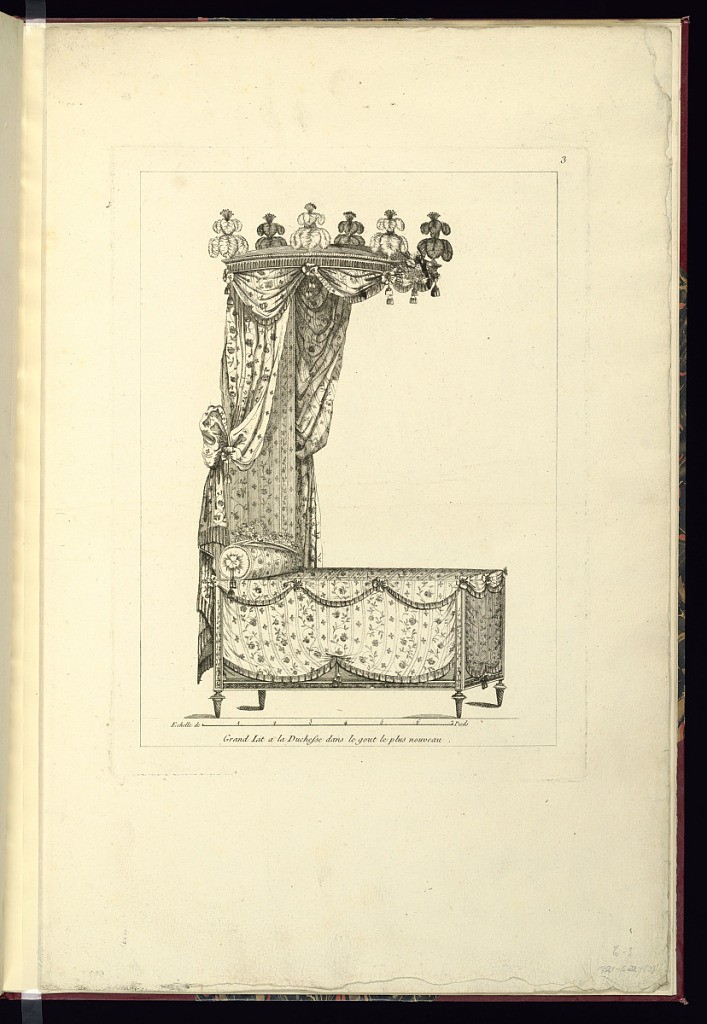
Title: Print
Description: Bed design with bed draperies and pelmet